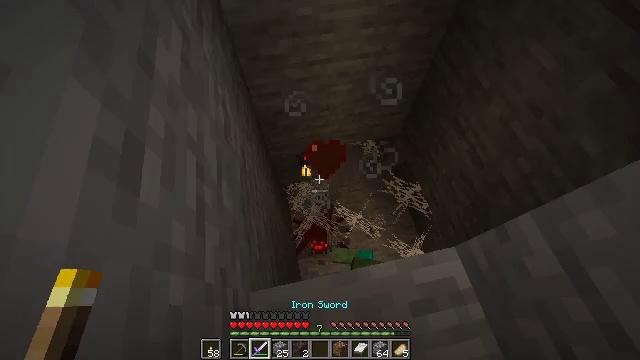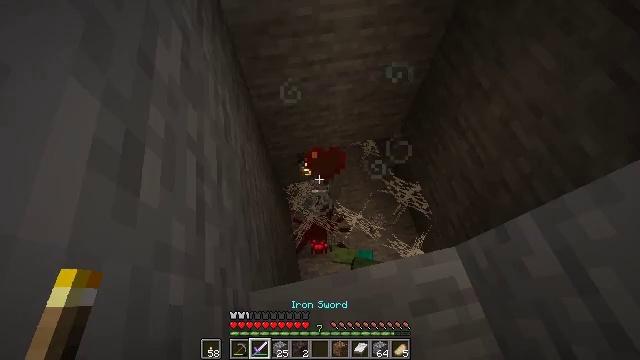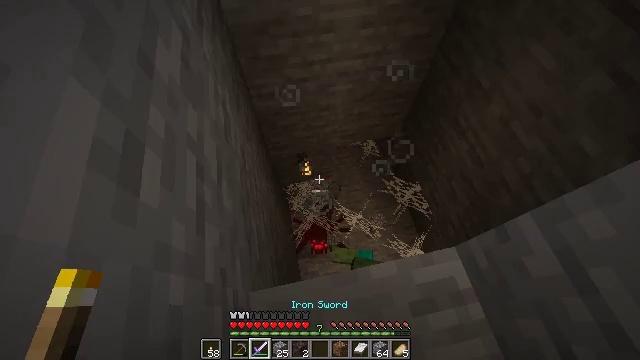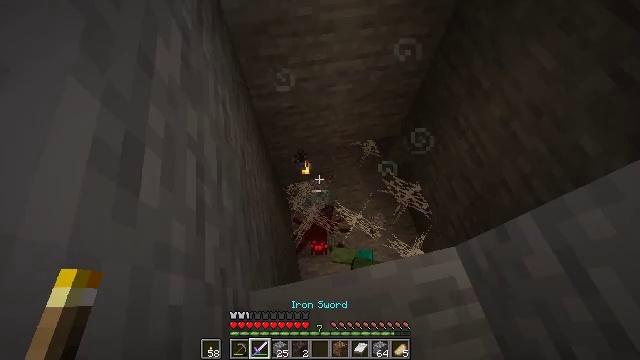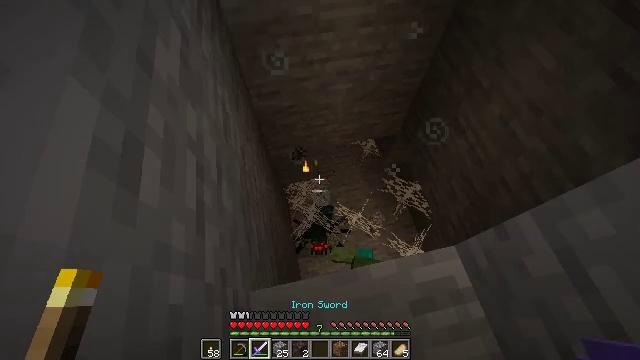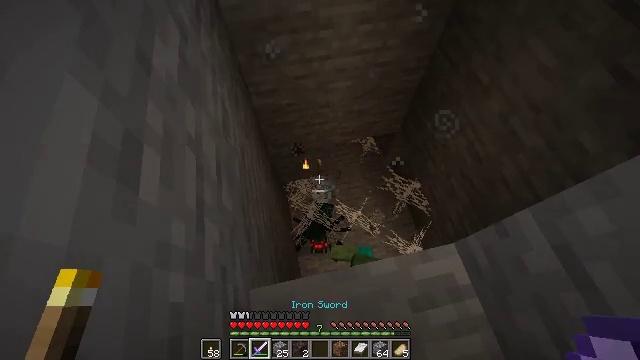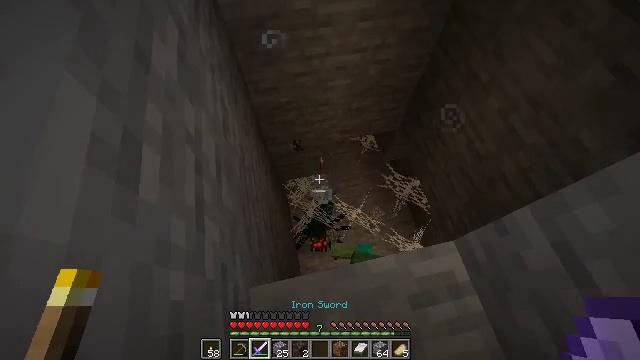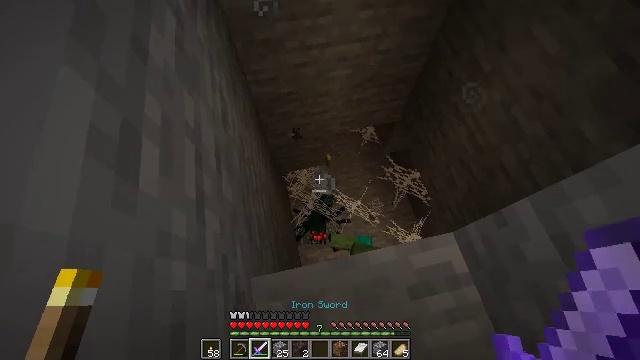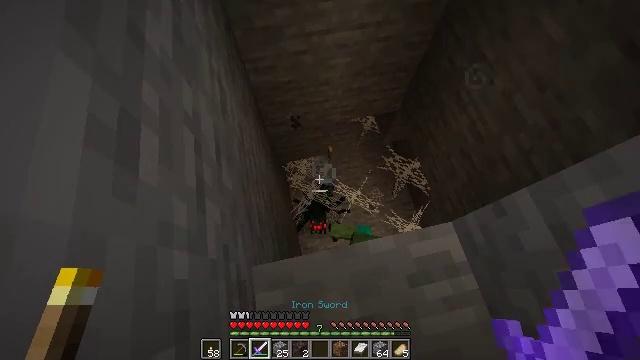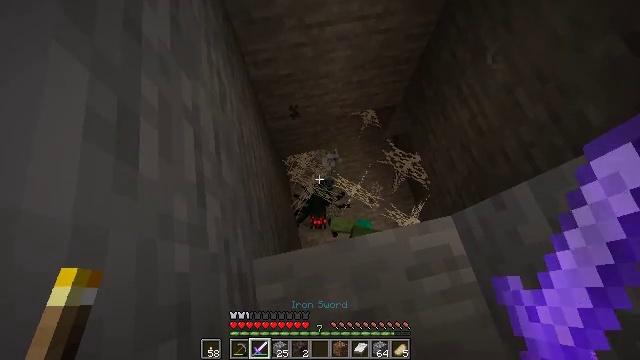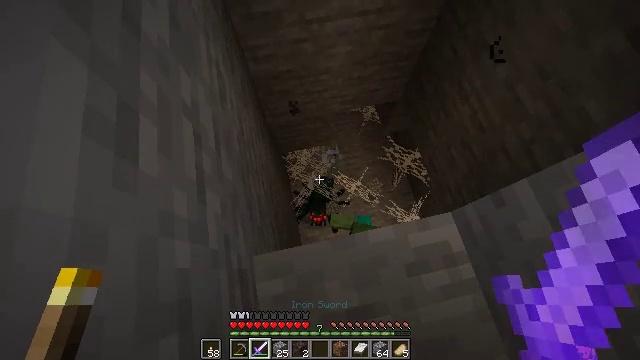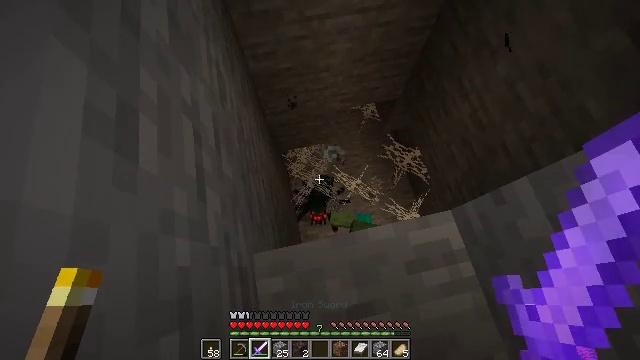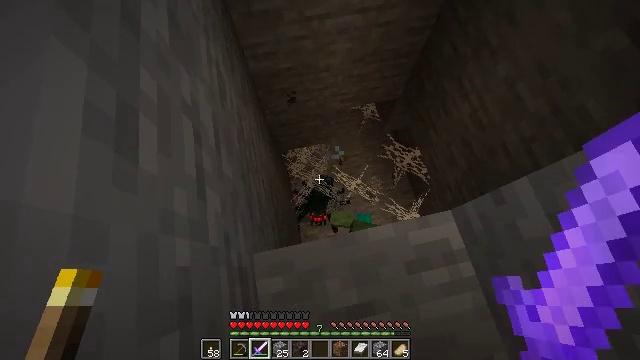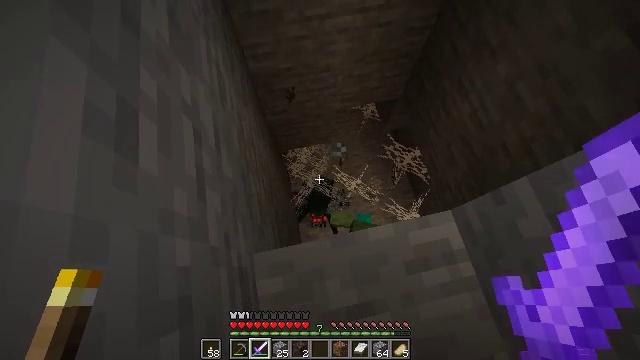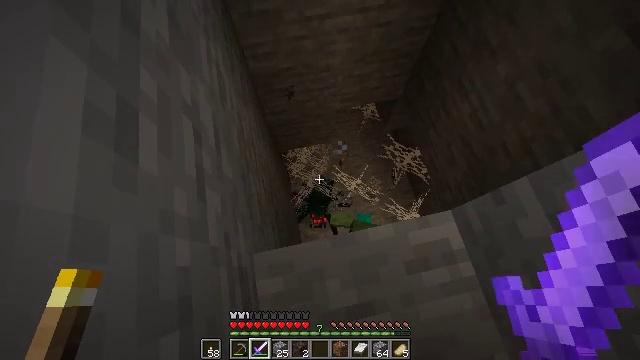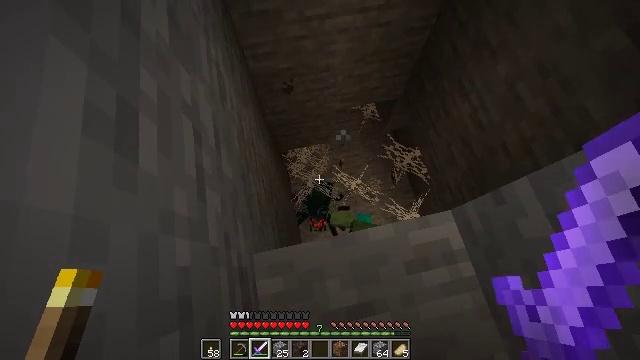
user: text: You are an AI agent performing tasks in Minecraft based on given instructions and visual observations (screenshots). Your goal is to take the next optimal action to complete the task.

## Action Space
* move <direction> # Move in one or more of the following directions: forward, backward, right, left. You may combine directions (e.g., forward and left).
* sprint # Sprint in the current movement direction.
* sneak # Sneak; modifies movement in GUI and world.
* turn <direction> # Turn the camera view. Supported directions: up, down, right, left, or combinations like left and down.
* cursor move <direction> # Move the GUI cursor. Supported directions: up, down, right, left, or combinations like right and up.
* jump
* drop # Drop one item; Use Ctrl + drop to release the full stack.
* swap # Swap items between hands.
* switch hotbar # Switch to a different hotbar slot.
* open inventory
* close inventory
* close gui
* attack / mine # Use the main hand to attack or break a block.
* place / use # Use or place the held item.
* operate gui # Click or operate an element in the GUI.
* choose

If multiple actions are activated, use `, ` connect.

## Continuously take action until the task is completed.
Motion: motion action
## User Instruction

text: Remove a bow from the inventory.
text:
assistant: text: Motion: sneak
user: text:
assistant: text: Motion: sneak
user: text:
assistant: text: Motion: sneak
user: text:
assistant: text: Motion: sneak
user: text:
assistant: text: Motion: sneak
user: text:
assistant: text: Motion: sneak
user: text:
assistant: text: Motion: sneak, turn down
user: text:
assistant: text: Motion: sneak, turn down
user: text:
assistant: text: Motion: sneak, turn down
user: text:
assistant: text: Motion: sneak
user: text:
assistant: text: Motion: sneak
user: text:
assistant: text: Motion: sneak
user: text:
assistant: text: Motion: sneak
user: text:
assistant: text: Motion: sneak
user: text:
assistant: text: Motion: sneak
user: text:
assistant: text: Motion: sneak
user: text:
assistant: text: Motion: sneak
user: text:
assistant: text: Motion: sneak
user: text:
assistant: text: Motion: sneak
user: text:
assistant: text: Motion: sneak, turn left and down
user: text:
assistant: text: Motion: sneak
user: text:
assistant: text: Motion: sneak
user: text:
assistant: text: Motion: sneak
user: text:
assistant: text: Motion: sneak
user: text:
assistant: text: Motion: sneak
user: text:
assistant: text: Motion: sneak
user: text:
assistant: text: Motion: sneak
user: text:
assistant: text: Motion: sneak
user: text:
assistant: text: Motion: sneak
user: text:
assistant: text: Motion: sneak, turn down